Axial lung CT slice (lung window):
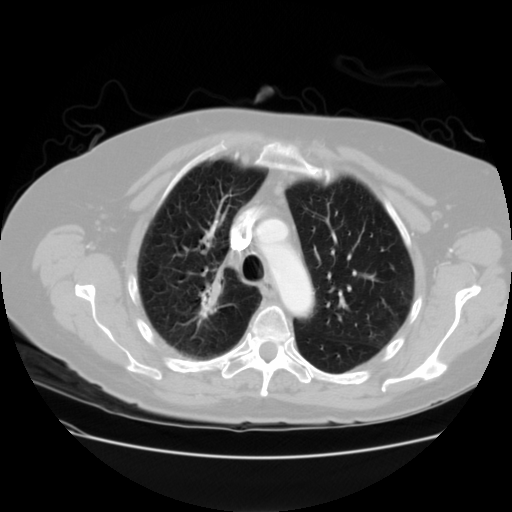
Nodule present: no